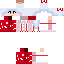
A female skeleton skin with pale skin, wearing blonde helmet dressed in a red robe top and red pants, featuring a closed mouth.